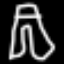
Label: pants